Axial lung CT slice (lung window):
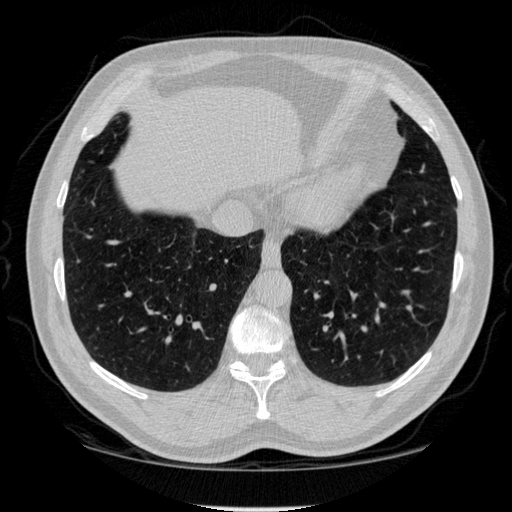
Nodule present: no